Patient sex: M
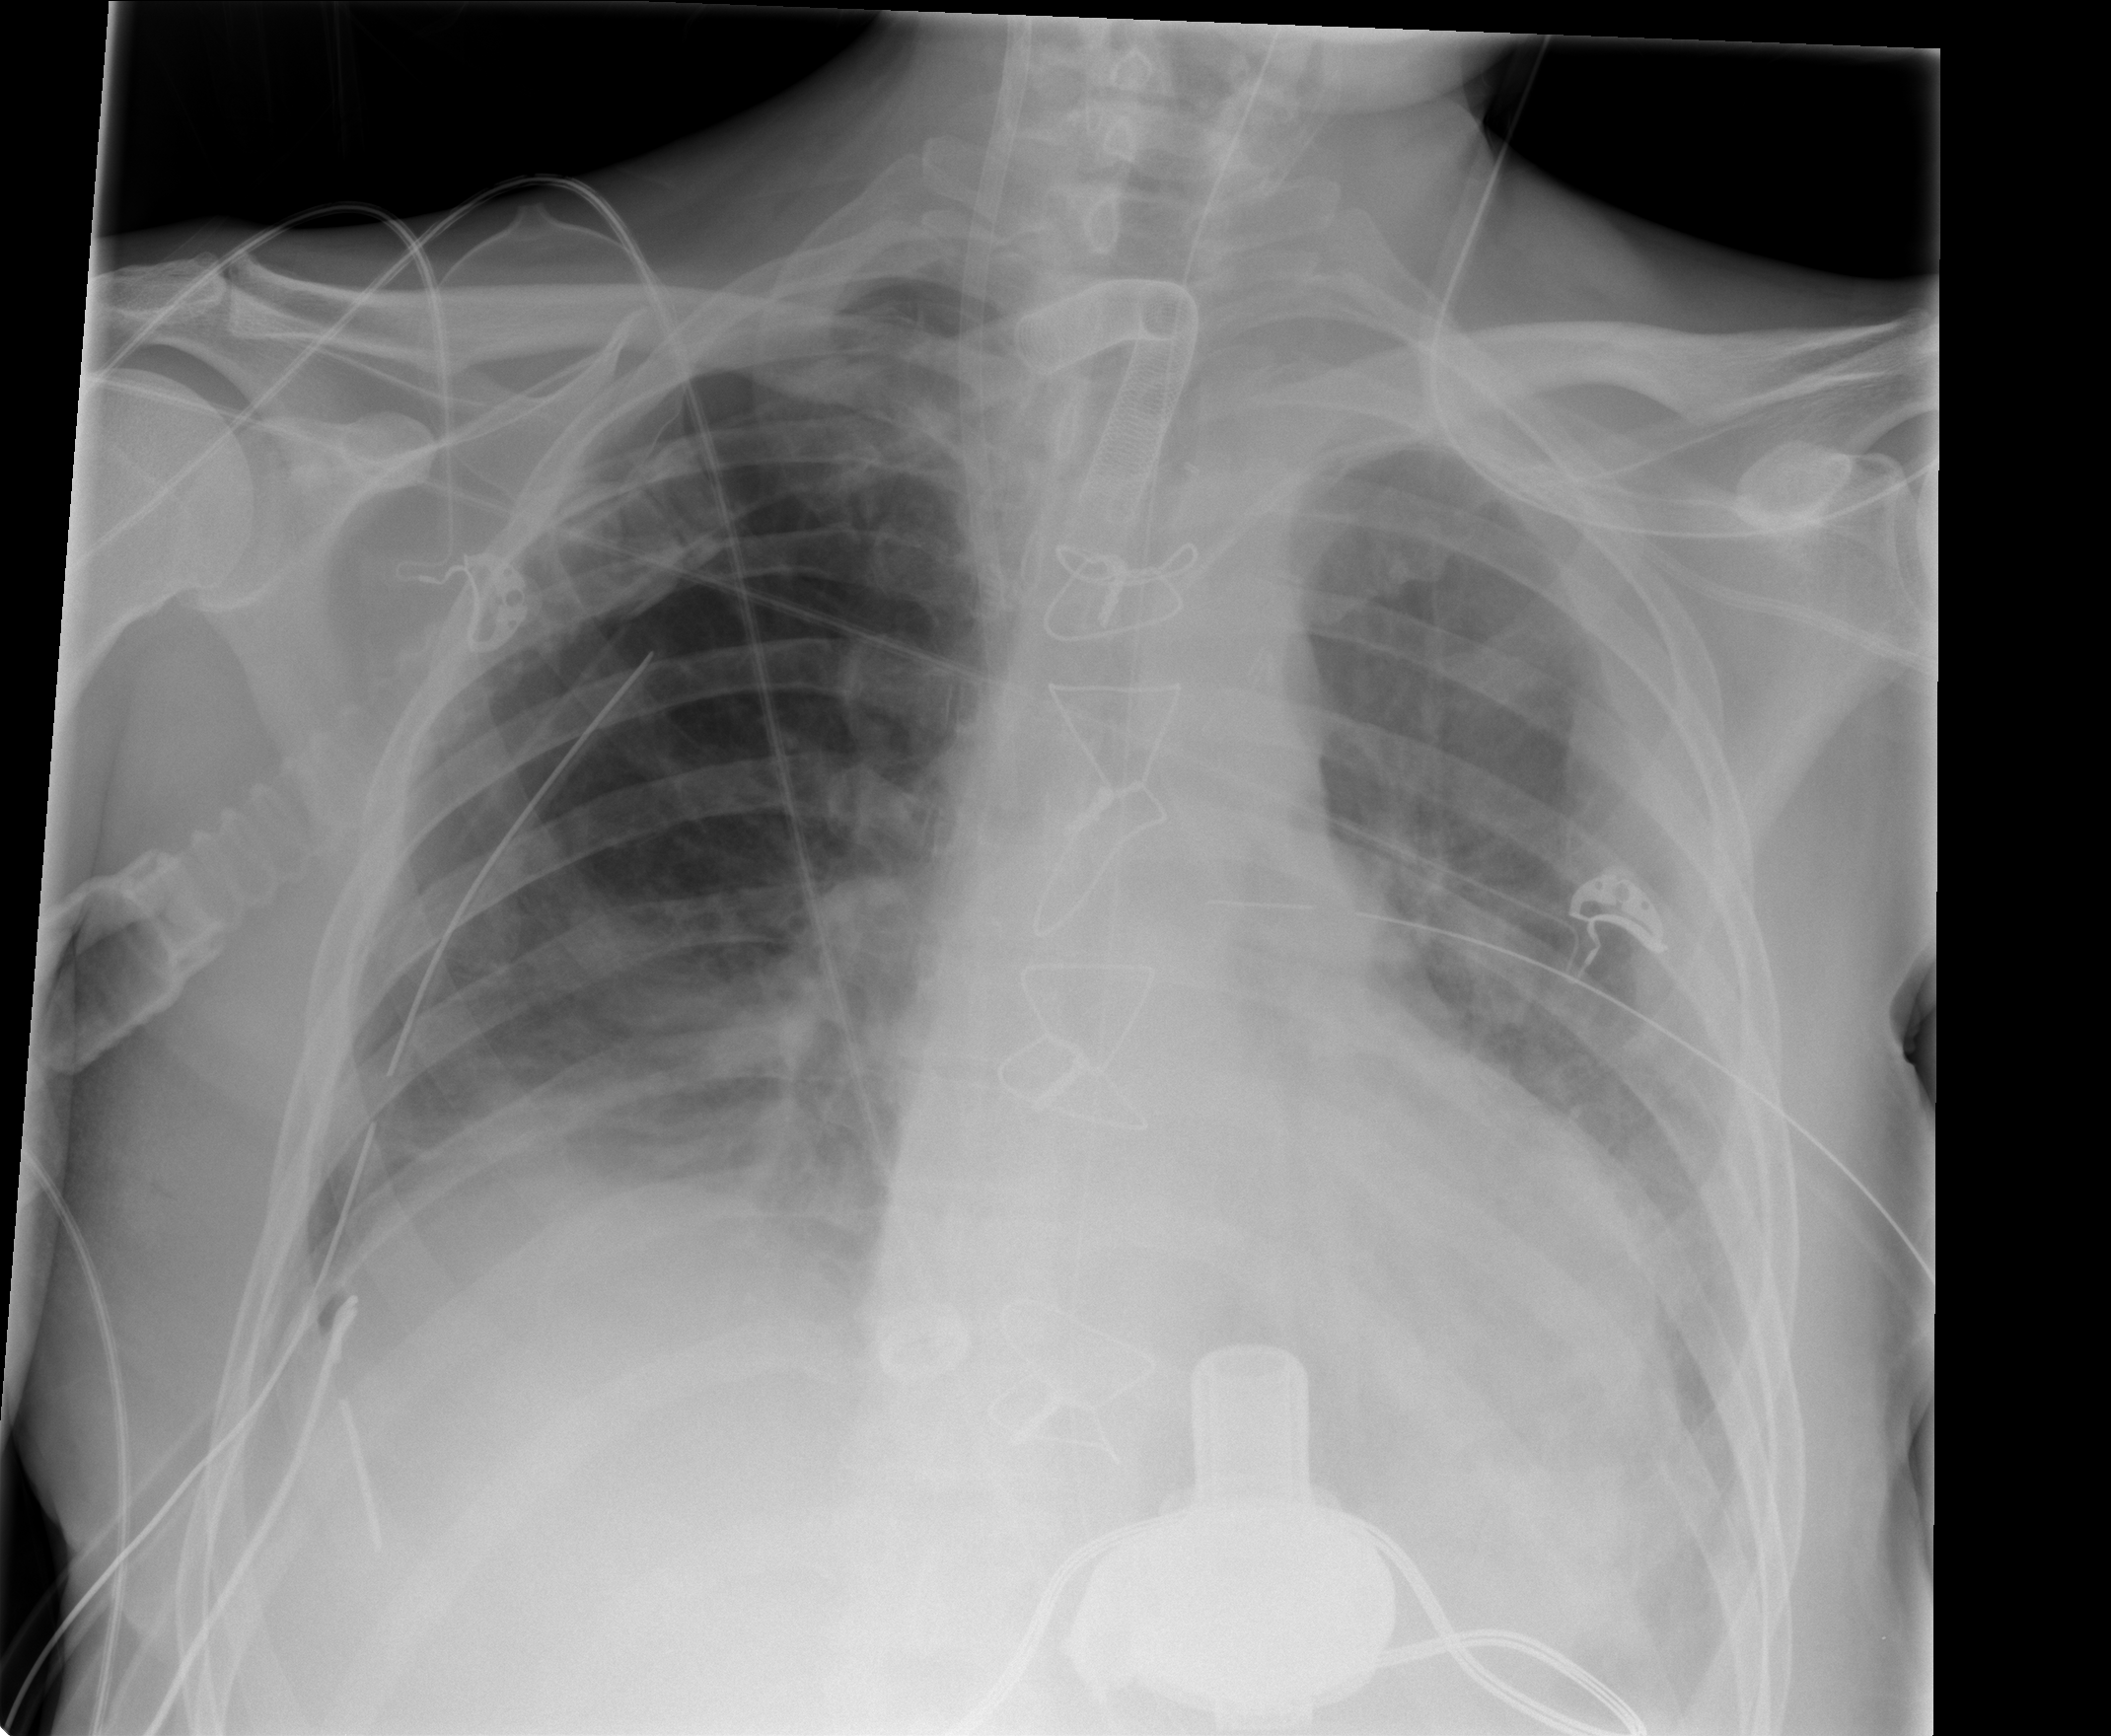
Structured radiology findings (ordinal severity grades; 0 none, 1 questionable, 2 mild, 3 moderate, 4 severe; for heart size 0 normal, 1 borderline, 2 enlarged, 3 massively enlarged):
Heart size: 1
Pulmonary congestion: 2
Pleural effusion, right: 2
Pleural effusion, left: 3
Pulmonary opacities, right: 0
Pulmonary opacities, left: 2
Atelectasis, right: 2
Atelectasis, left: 2